Brain MRI, t1w sequence, axial 2D slice.
Patient: age 34, sex M, weight 90 kg, height 1.9 m
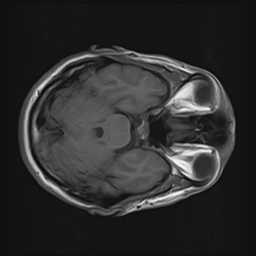